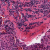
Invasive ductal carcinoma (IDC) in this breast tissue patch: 0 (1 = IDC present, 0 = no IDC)